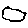
Label: cloud